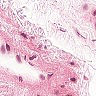
Metastatic tissue present: no